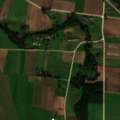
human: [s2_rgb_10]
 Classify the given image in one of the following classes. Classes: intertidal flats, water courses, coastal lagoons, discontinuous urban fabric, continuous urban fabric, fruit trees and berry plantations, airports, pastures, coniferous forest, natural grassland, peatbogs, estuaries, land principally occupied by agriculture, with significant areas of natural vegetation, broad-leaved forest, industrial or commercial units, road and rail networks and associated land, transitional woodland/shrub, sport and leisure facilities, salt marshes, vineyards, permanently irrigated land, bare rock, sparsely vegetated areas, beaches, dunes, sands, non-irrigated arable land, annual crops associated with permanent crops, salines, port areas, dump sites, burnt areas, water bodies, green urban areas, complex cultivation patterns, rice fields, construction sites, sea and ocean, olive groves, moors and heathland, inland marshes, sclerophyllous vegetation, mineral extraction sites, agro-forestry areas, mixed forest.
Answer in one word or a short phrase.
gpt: discontinuous urban fabric, non-irrigated arable land, pastures, complex cultivation patterns, land principally occupied by agriculture, with significant areas of natural vegetation